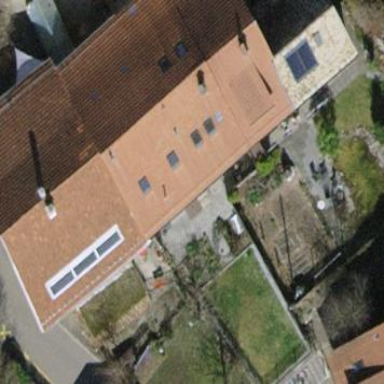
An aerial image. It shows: Gabled-roof house with tile roofing.